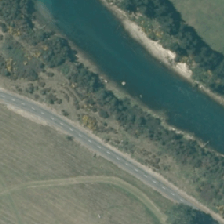
Land cover: grose_broom